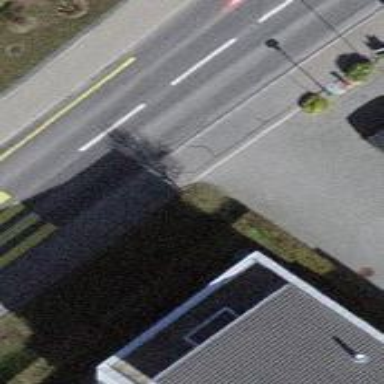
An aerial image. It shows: Sidewalk.